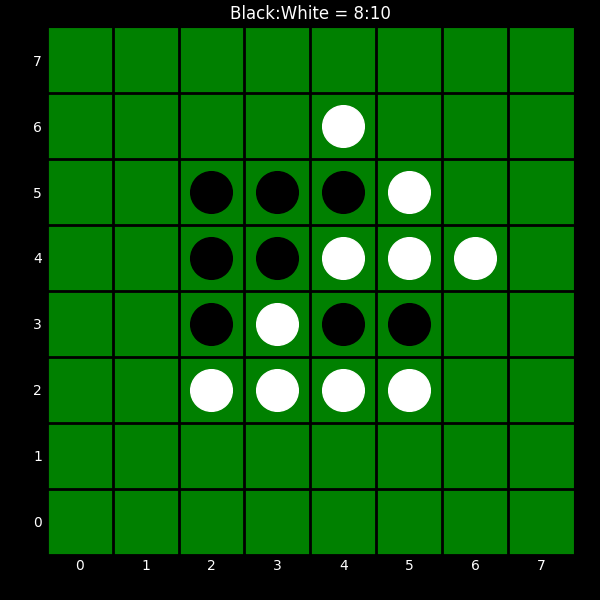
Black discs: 8
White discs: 10